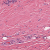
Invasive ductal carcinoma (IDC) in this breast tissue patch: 0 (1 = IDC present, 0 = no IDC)